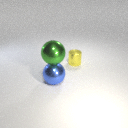
small yellow metal cylinder to the right of large blue metal sphere